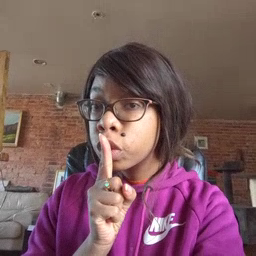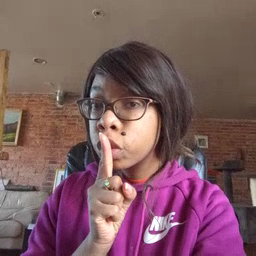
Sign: shhh